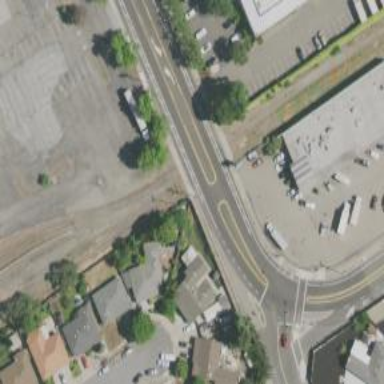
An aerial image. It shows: Unmarked road crossing.